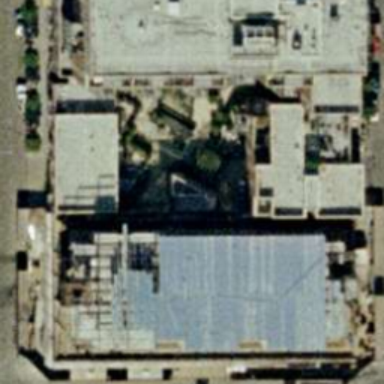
There are many buildings .